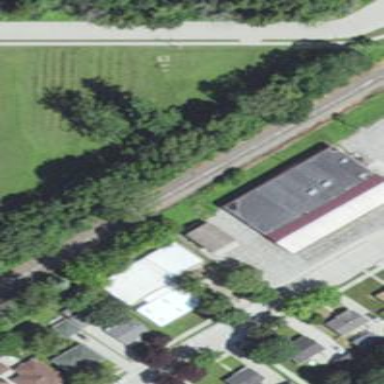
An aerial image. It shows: Building that houses bowling alley.